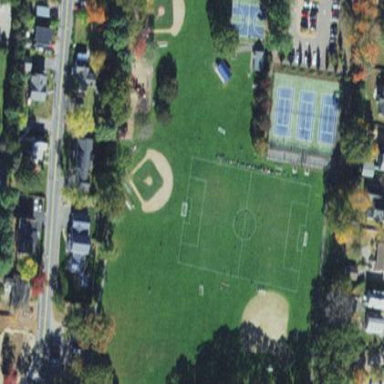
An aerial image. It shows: Soccer pitch for leisure land activities.